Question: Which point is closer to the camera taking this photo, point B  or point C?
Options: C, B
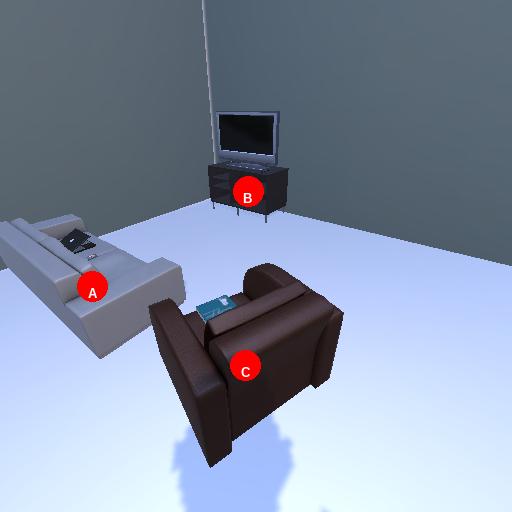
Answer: C